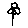
Label: flower